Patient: sex F, age 67
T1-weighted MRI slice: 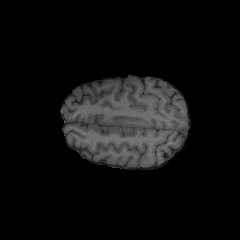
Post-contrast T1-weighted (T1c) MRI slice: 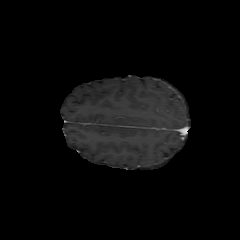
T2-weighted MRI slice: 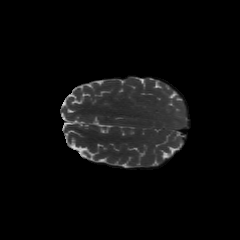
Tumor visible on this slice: no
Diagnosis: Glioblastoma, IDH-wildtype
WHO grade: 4